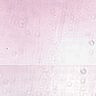
Metastatic tissue present: no